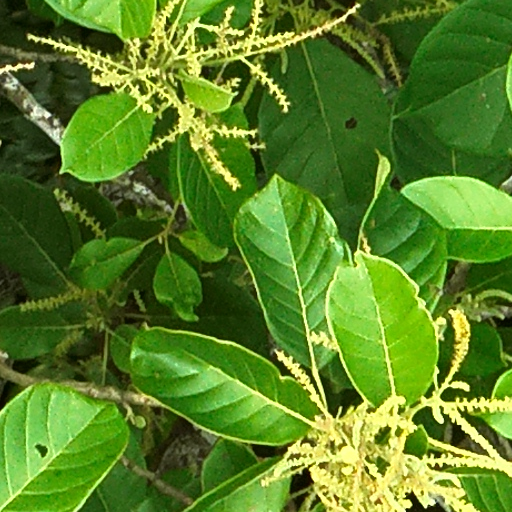
Species: Hieronyma alchorneoides
GBIF accepted scientific name: Hieronyma alchorneoides
Crown area (m\u00b2): 106.539